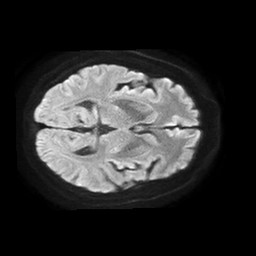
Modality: TRACE
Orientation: axial
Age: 63
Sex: female
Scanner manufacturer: philips
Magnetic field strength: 1.5 T
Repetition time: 4.6 s
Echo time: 0.08631 s